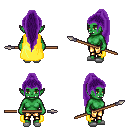
a pixel art fantasy rpg character, female body template, orc, green skin, yellow cape, gold greaves, purple extra-long topknot hairstyle, white slippers, spear, four views (front, back, left, right), 2x2 character sprite sheet, small pixel art, hard edges, no anti-aliasing